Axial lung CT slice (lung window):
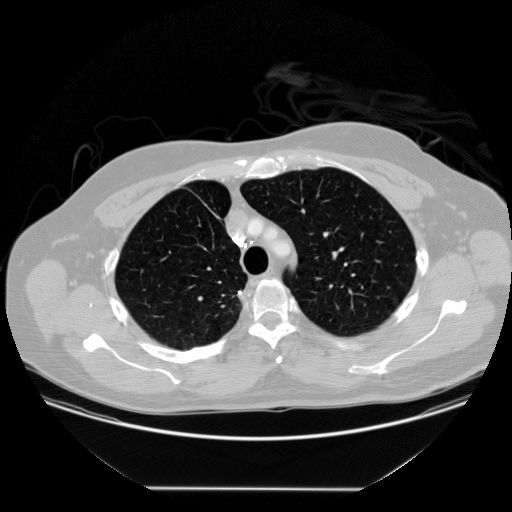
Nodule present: no